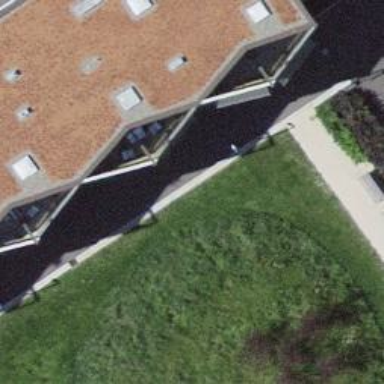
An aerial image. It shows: Path made of paving stones leading through building passage tunnel.